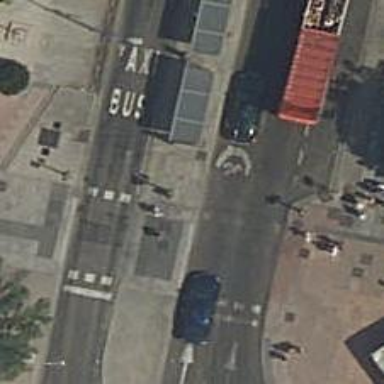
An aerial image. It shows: Crossing with traffic signals.